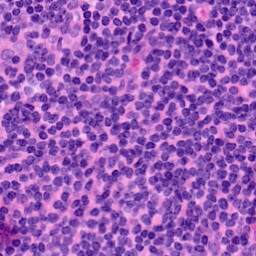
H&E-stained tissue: LymphNode